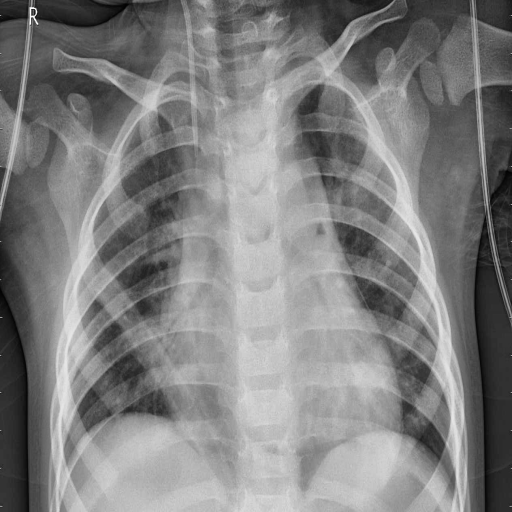
Finding: PNEUMONIA